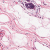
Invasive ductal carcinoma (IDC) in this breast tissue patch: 0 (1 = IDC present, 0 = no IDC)